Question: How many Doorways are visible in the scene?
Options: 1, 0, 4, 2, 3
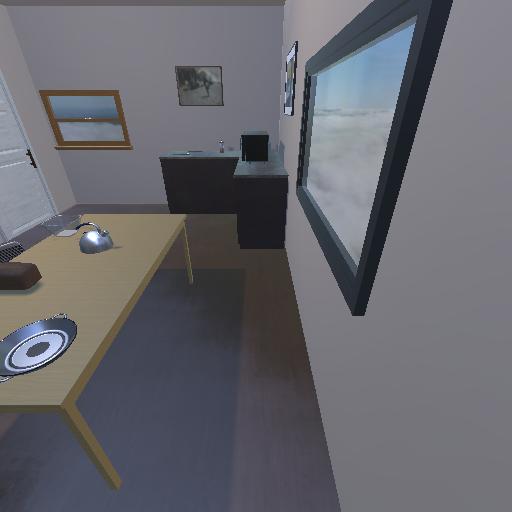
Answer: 1